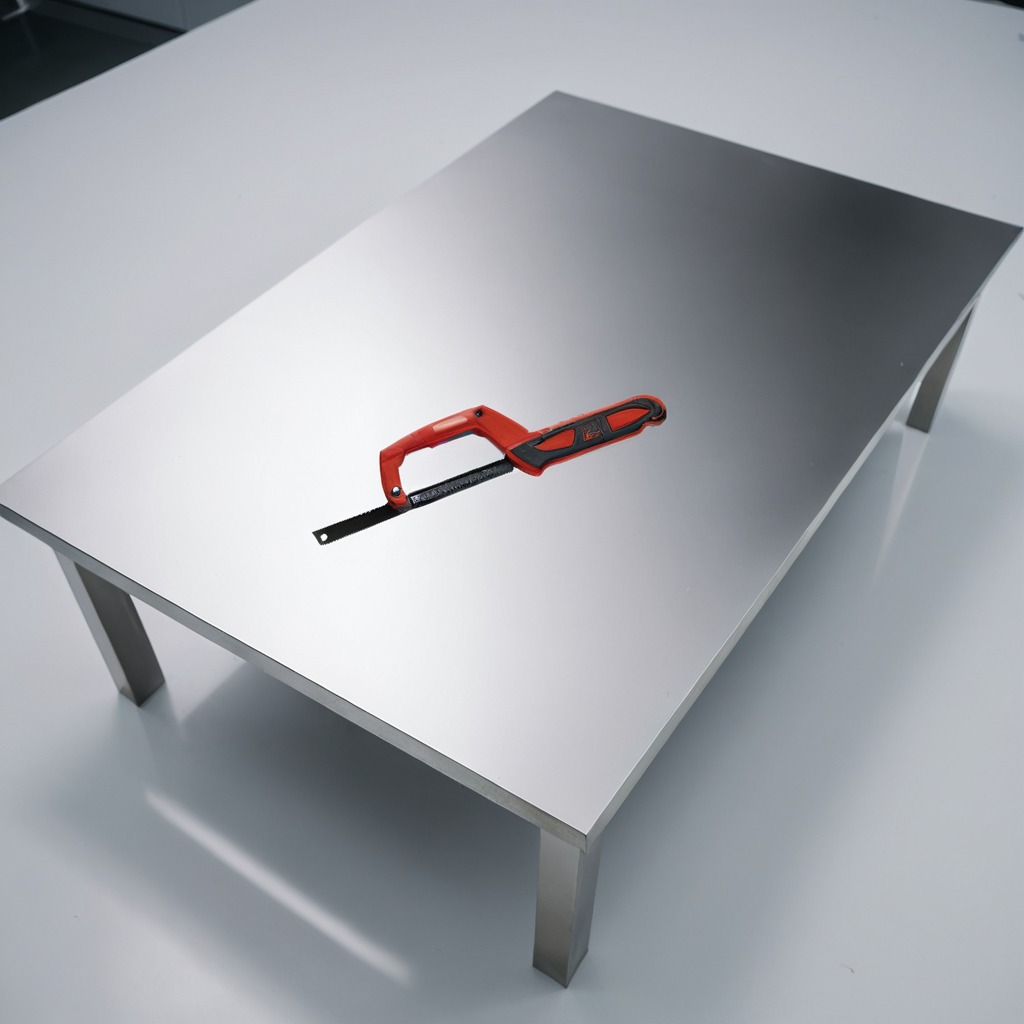
A handheld metal saw is lying on a stainless steel table in a high-end prototyping lab.